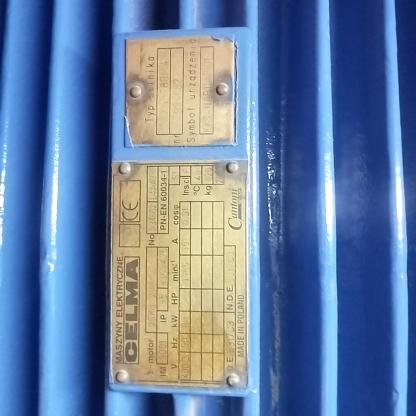
Klasa: tabliczka-znamionowa